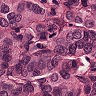
Metastatic tissue present: yes